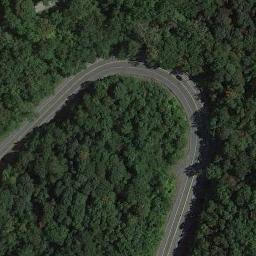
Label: freeway